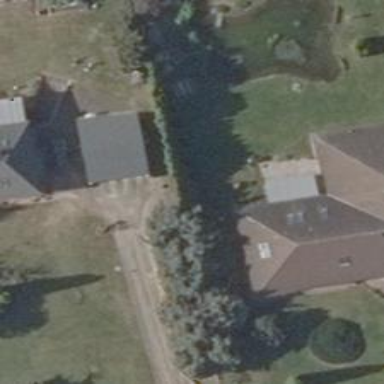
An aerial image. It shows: Row of evergreen needle-leaved trees.